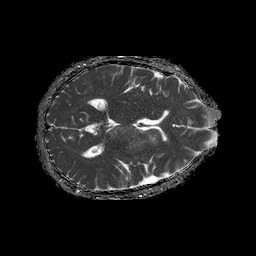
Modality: ADC
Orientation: axial
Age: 55
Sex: male
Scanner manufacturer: philips
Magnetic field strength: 1.5 T
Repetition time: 4.6 s
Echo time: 0.08941 s